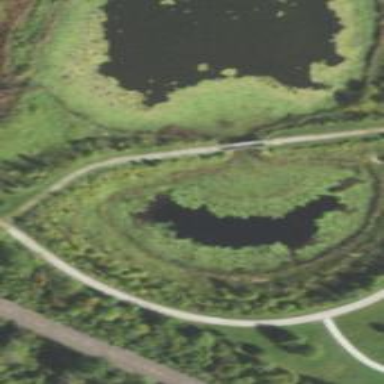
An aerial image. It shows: Tundra pond within wetland area.